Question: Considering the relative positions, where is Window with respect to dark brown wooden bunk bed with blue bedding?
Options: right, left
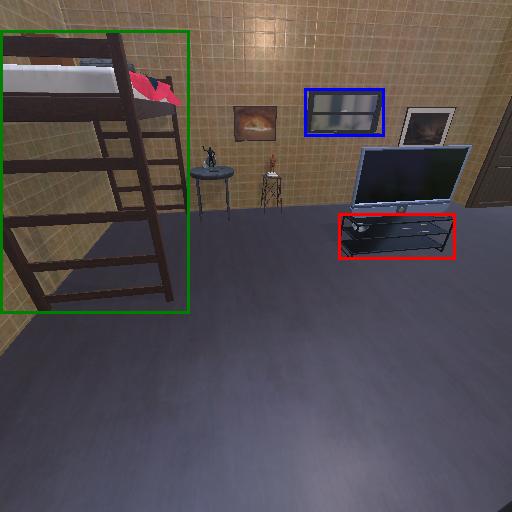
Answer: right